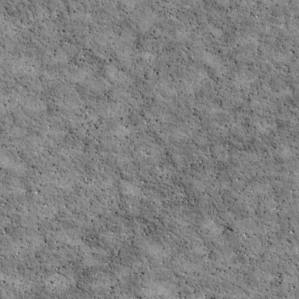
Label: non_frost